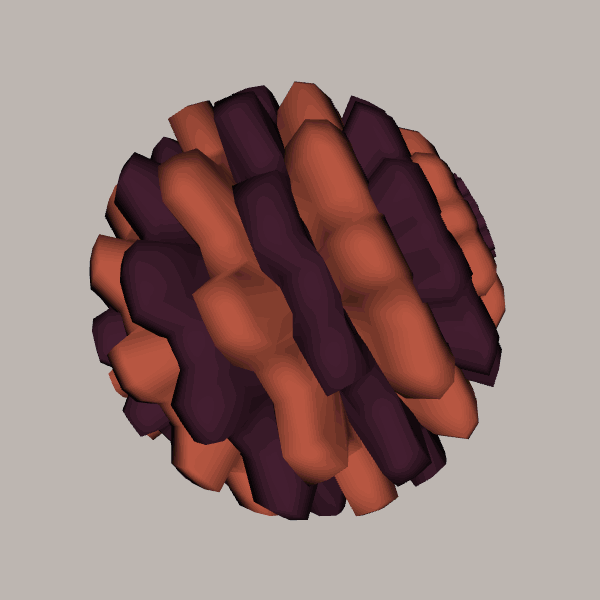
Background: light